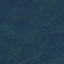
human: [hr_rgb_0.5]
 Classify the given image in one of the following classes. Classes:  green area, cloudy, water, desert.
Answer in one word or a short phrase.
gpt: green area